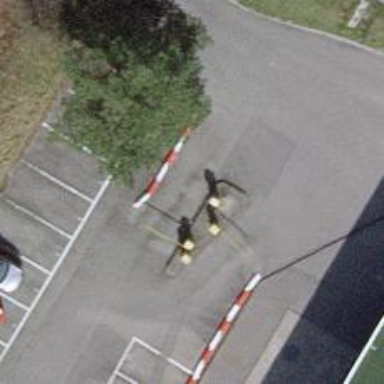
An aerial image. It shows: Lift gate barrier.